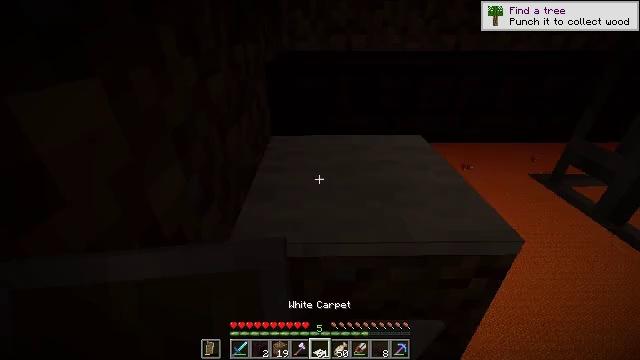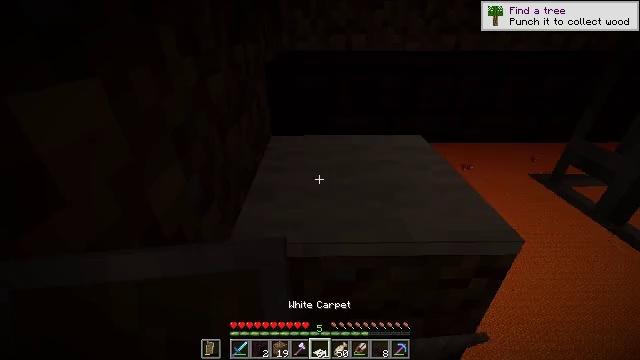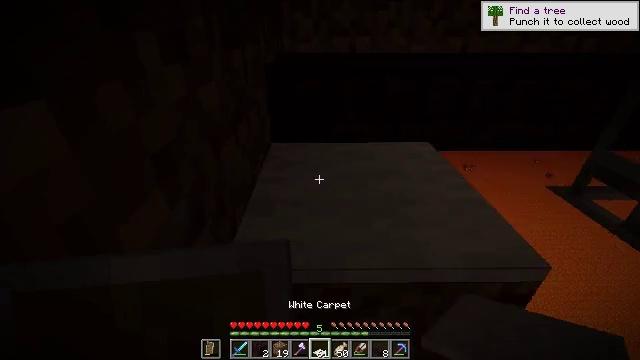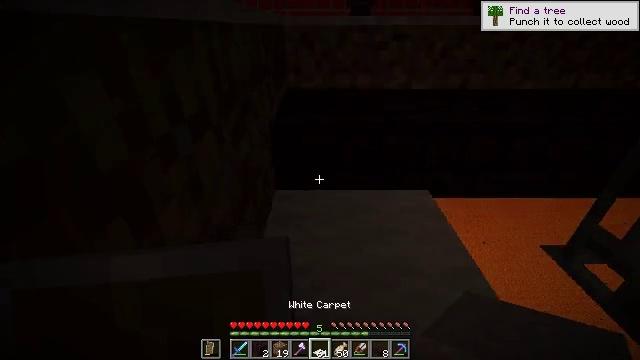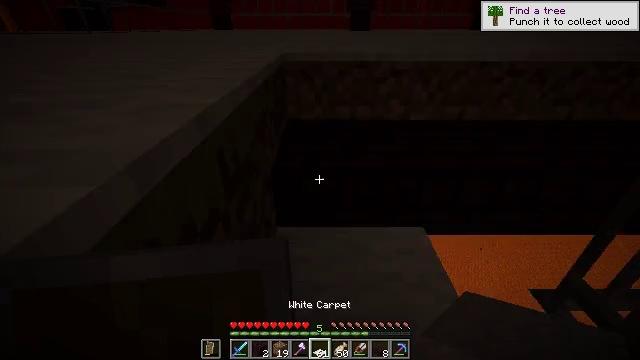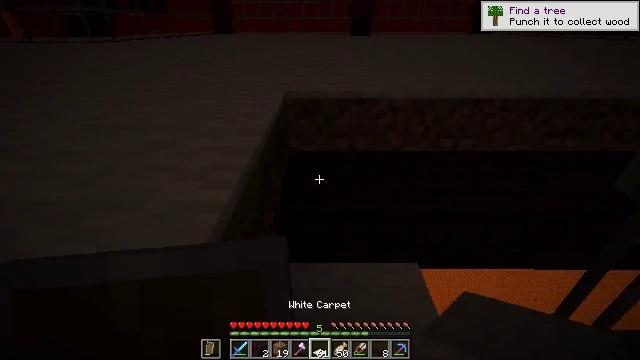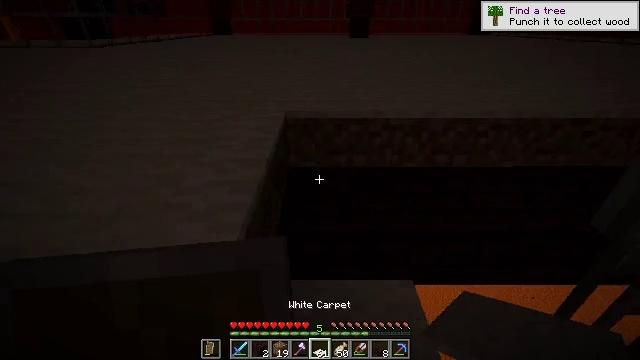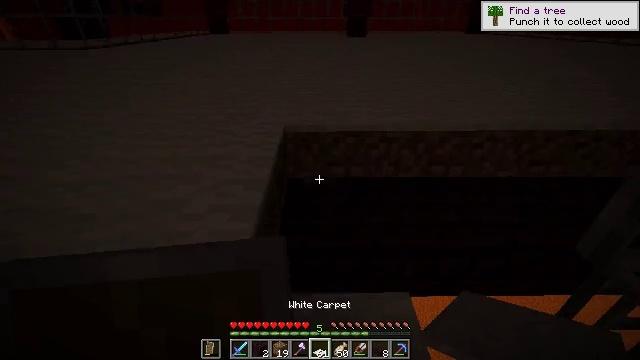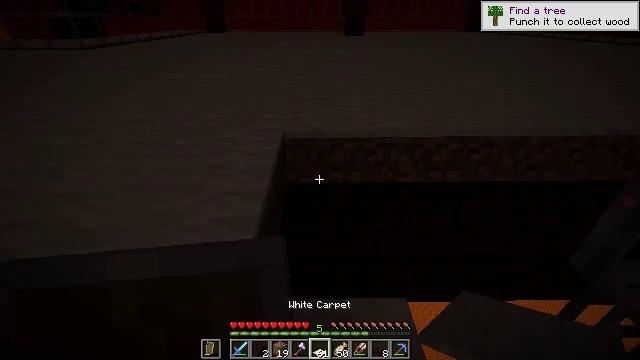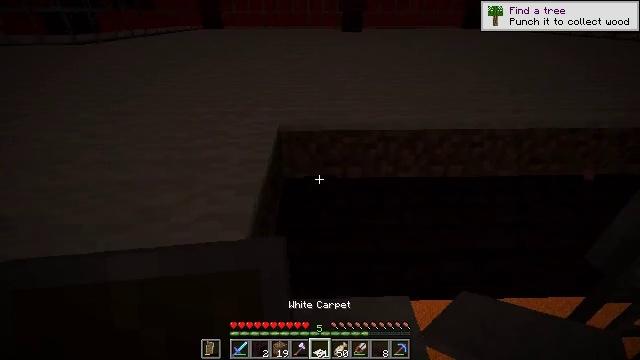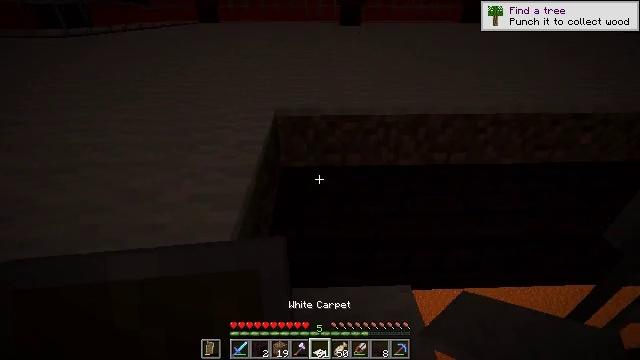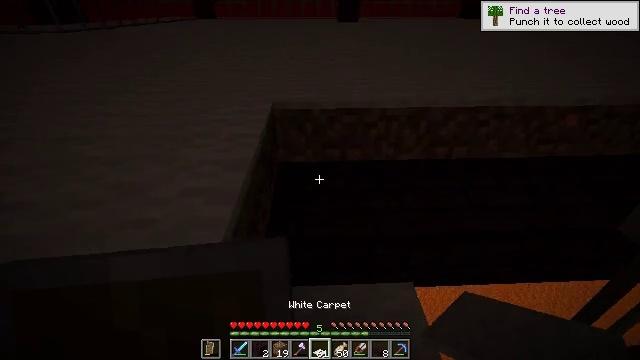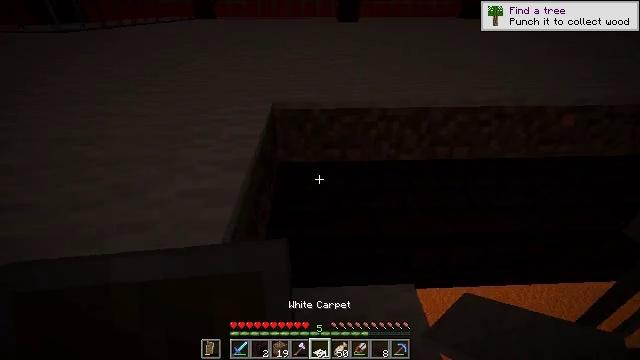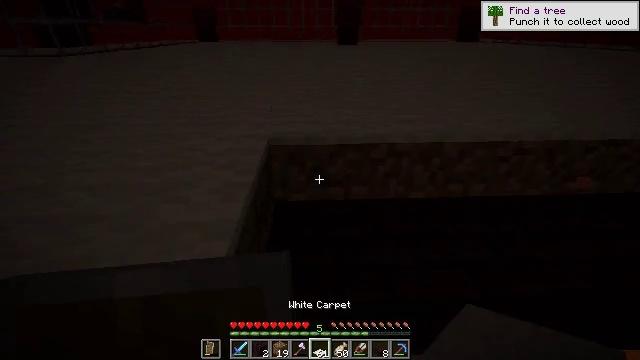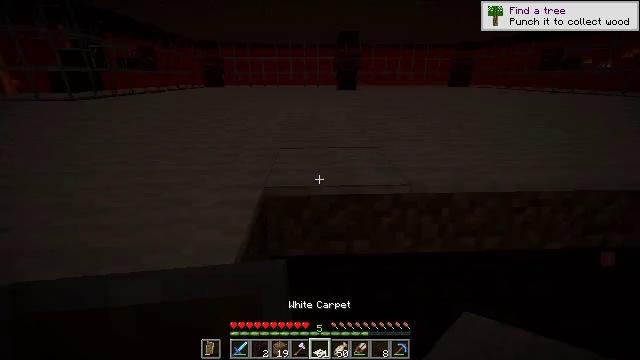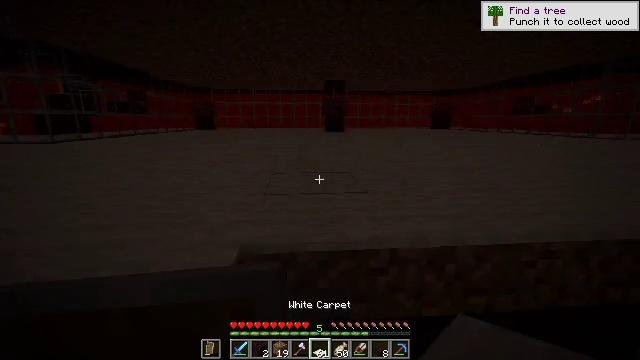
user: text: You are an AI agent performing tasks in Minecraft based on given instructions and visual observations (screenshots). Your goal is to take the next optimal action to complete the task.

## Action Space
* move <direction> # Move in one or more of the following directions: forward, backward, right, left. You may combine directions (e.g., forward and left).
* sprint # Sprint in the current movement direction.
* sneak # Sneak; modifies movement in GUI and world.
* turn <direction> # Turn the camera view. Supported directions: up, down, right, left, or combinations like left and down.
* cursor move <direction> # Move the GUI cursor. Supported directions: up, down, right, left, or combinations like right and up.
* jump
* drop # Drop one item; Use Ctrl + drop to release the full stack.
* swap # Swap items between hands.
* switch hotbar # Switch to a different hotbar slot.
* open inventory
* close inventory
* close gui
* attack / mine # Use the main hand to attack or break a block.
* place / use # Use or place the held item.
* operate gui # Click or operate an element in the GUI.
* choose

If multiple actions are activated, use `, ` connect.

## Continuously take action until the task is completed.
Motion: motion action
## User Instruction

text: Attack the nether brick slab to gather it.
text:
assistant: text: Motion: no_op
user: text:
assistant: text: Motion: move forward
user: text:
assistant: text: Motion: move forward, jump
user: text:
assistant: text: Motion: move forward, jump
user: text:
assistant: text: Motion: move forward, jump
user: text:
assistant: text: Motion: move forward
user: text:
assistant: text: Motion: no_op
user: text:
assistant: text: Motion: no_op
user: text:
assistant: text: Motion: no_op
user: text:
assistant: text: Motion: no_op
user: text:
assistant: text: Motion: move forward
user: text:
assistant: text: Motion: move forward
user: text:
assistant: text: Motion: move forward, turn up
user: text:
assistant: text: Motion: move forward, turn up
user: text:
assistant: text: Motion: move forward, turn right and up
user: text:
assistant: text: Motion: move forward, turn right and up
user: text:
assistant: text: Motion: move forward, turn right and up
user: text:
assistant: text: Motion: move forward
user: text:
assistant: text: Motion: move forward
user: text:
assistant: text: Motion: move forward and move left
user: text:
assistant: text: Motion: move forward and move left, turn right and down
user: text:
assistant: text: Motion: move forward and move left, turn right and down
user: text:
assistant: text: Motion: move forward and move left, turn right and down
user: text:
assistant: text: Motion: move forward and move left, turn right and down
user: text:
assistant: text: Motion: move left, turn right and down
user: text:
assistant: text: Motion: turn right
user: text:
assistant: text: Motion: no_op
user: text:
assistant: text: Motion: no_op
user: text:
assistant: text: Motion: turn right
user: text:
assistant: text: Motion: no_op